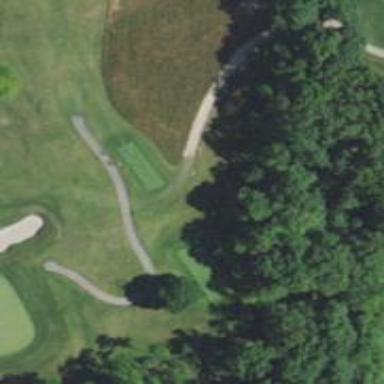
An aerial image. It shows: Pathway for golfing.